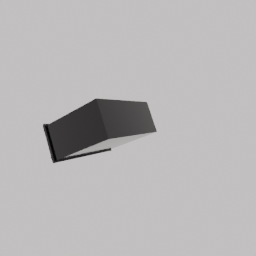
Label: appliances